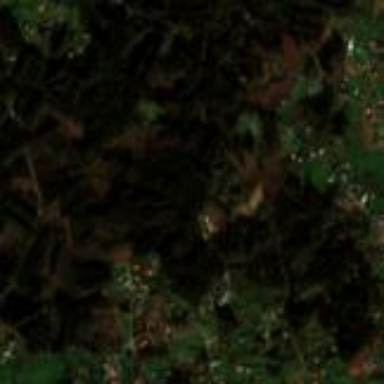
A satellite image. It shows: Deciduous broadleaved forest.